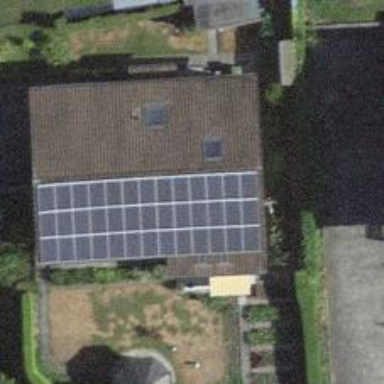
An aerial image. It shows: Solar power generator using photovoltaic panels.